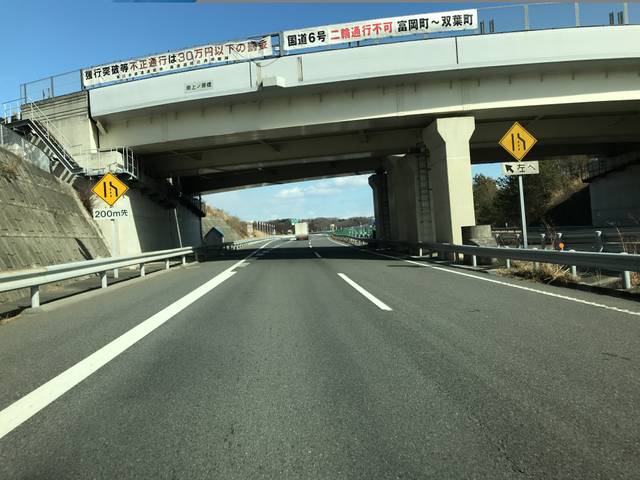
Region: Japan
Coordinates: 37.064, 140.834